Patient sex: F
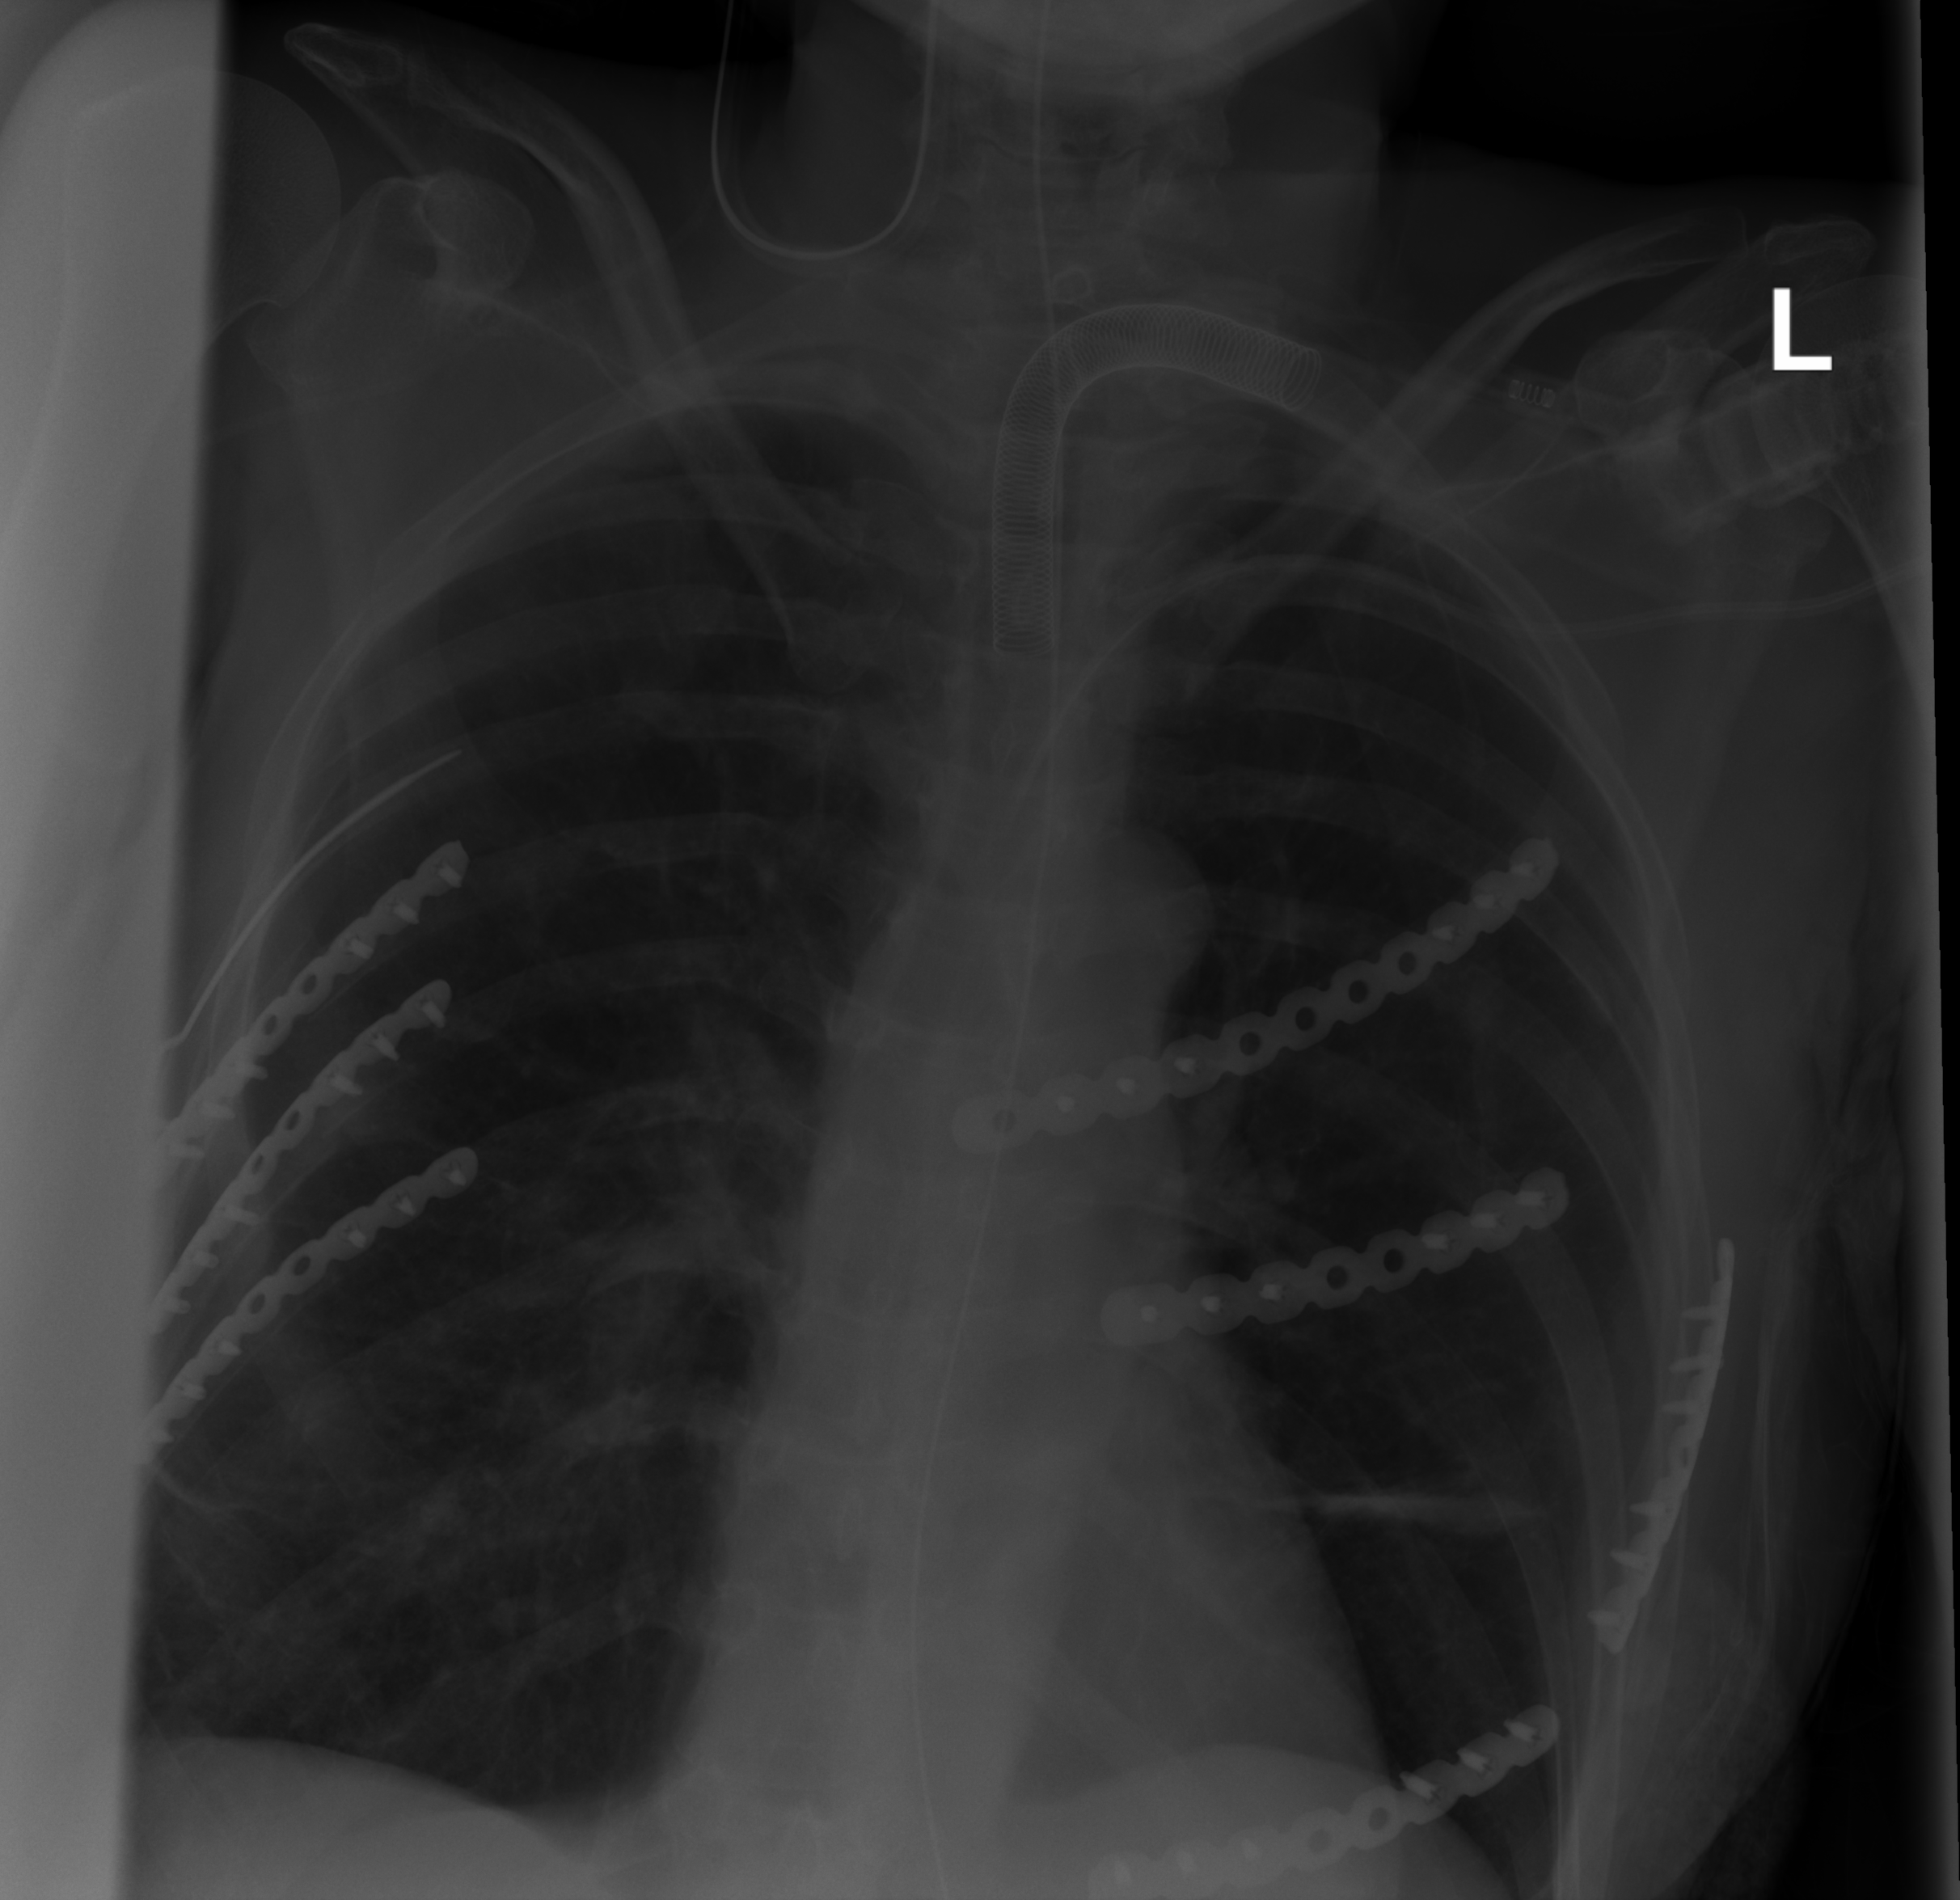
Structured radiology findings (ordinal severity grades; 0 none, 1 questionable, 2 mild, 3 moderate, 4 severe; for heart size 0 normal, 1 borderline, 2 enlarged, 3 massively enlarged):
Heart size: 0
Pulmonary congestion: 0
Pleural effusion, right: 0
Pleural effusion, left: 0
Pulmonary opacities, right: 0
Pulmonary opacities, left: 0
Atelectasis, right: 0
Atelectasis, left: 2